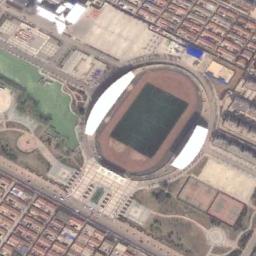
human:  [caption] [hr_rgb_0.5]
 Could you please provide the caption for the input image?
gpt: The stadium looks like a fan, With a blue roof on each side .

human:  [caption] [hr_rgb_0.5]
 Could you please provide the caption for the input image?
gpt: Oval stadium and lawn surrounded by residential areas .

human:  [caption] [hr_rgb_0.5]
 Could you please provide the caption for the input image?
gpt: The stadium is next to some buildings and grass .

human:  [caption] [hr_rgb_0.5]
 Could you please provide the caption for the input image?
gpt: Many buildings of different shapes are beside the stadium .

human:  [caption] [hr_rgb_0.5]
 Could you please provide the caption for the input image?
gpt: There are many brown buildings around the stadium .